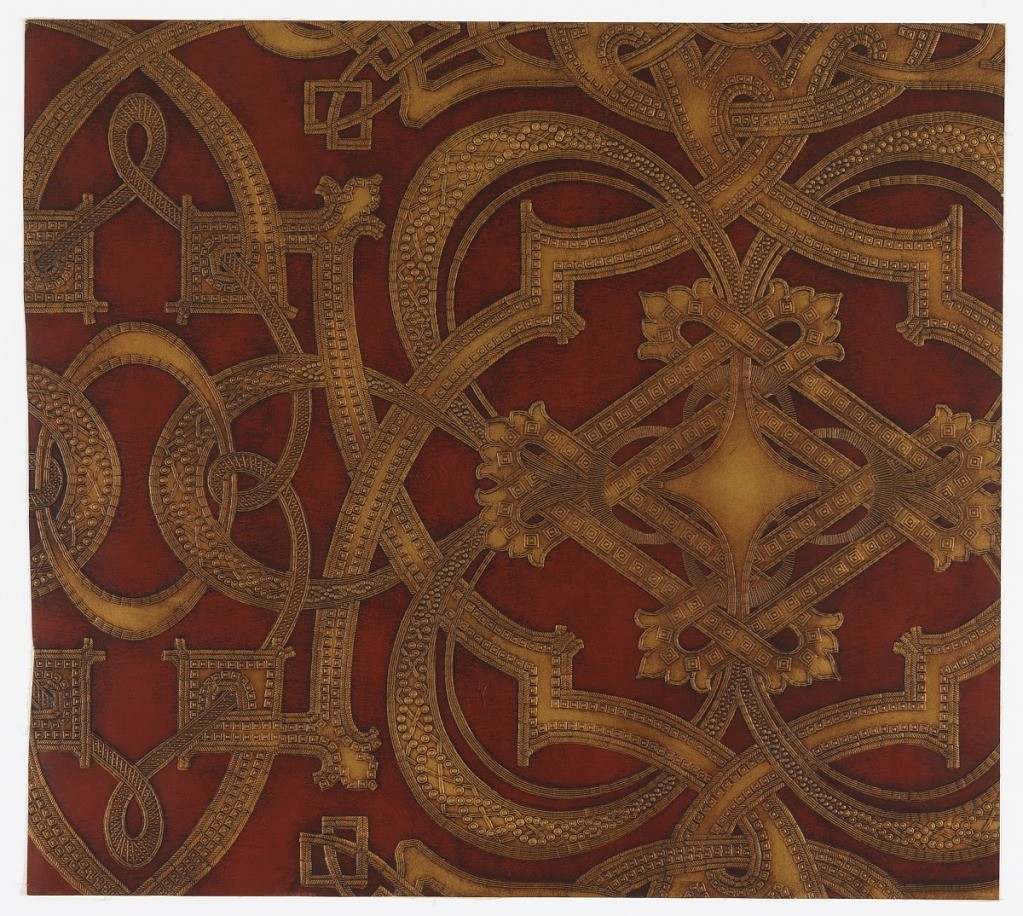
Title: Sidewall
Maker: M.H. Birge & Sons Co., 1834
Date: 1920
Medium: Block-printed paper, embossed, hand-rubbed oil finish
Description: Imitation leather. Large scale geometric design of interlacing circular bands. The bands are covered with small designs, suggestive in places of ornate nail head studding. All of design is embossed and the entire paper is antiqued by hand. Printed from woodblocks in oil paint. On reverse side is written: "8666EE".